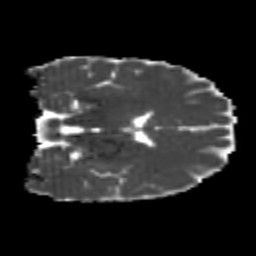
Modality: MD
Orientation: coronal
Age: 21
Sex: female
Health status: healthy
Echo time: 0.074 s